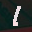
Label: 1